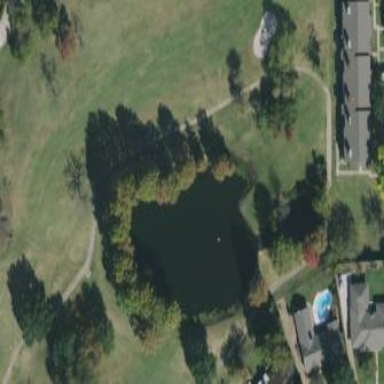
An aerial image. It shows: Pond serving as water hazard on golf course.